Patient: sex M, age 62
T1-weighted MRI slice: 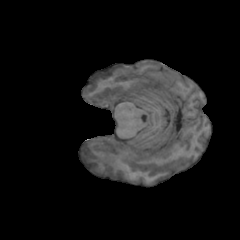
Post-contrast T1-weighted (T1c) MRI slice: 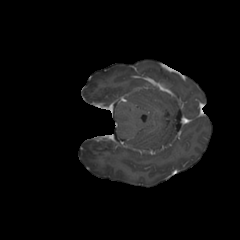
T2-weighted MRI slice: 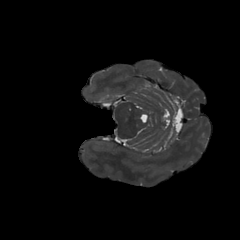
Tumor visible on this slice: no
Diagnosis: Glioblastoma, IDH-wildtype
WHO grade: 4